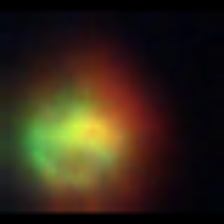
Taxon: NanoPlankton
Group: Other